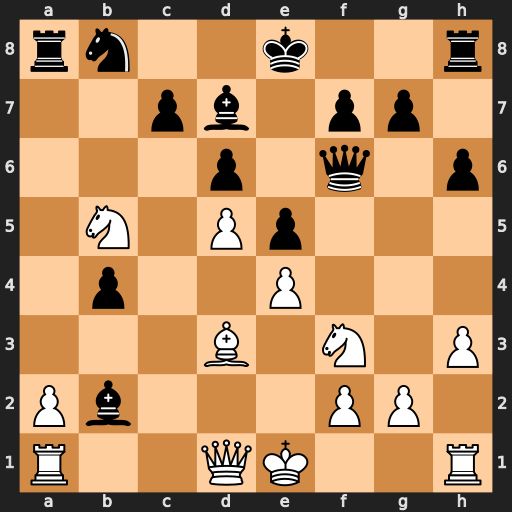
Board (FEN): rn2k2r/2pb1pp1/3p1q1p/1N1Pp3/1p2P3/3B1N1P/Pb3PP1/R2QK2R
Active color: w
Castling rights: KQkq
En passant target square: -
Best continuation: Nxc7+ Ke7 Nxa8 Bxa1 Qxa1